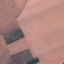
Land use / land cover: AnnualCrop